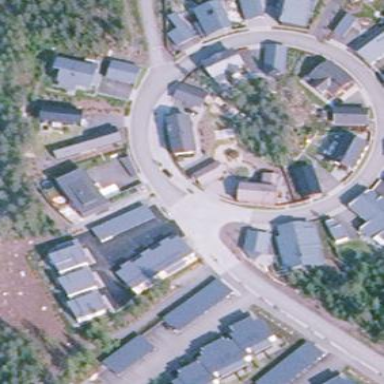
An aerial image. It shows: Living street.